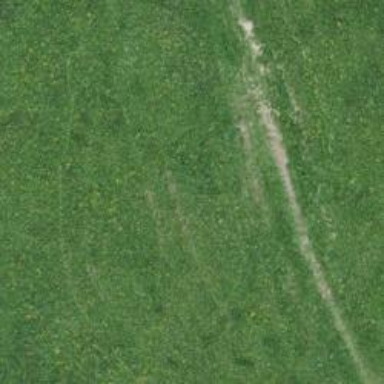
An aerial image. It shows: Well-maintained track road of grade 1.